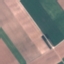
Land use / land cover: AnnualCrop